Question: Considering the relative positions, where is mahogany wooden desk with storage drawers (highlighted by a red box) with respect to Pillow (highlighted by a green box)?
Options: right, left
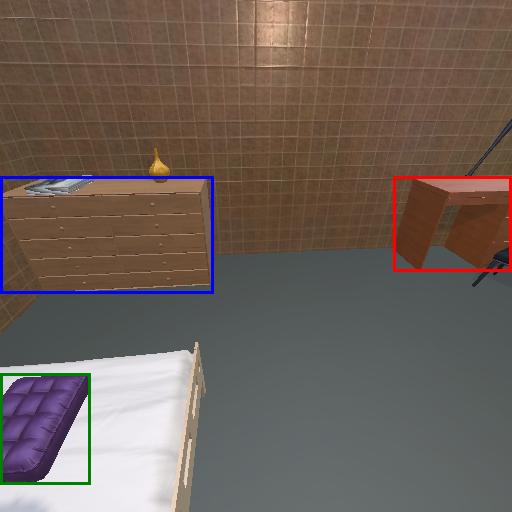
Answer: right